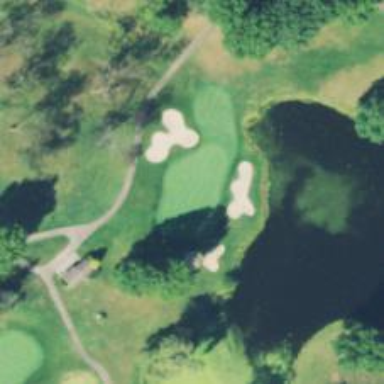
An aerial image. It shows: View of golf hole.